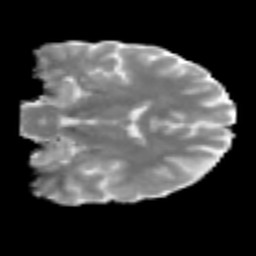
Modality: MD
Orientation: coronal
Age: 23
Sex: male
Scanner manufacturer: siemens
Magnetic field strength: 3 T
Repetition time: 2.3 s
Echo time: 0.085 s